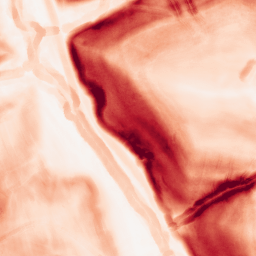
Category: morphological
Decomposition family: morphological_gradient
Decomposition parameters: size: 5
shape: disk
Upsampling method: quartic
Upsampling parameters: scale: 4
Upsampling scale: 4